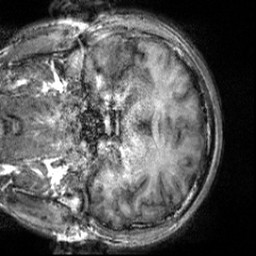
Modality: T1w
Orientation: coronal
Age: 27
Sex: male
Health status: healthy
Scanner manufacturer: siemens
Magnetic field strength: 3 T
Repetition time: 2 s
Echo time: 0.00232 s